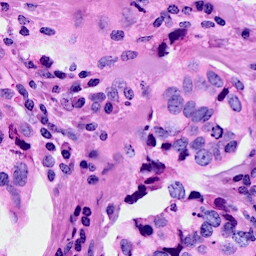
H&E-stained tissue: Breast